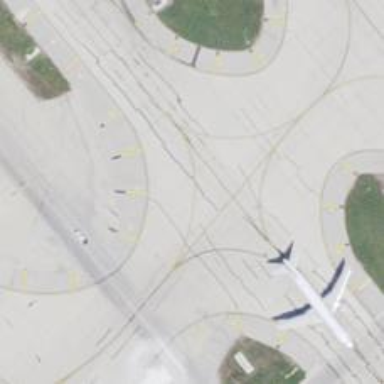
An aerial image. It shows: View of taxiway at the airport.